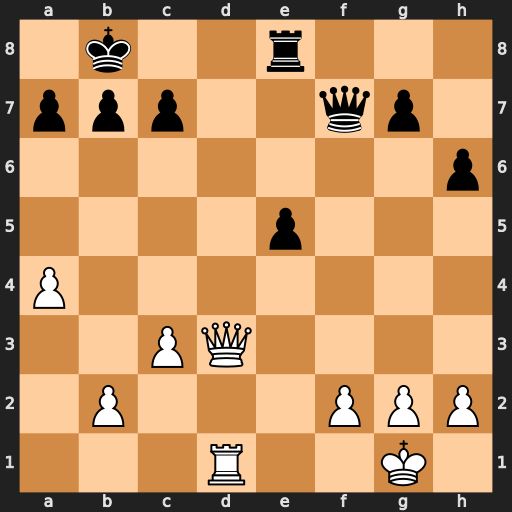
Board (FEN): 1k2r3/ppp2qp1/7p/4p3/P7/2PQ4/1P3PPP/3R2K1
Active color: w
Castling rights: -
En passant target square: -
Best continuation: Qd8+ Rxd8 Rxd8#